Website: apple
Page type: customer-info-address
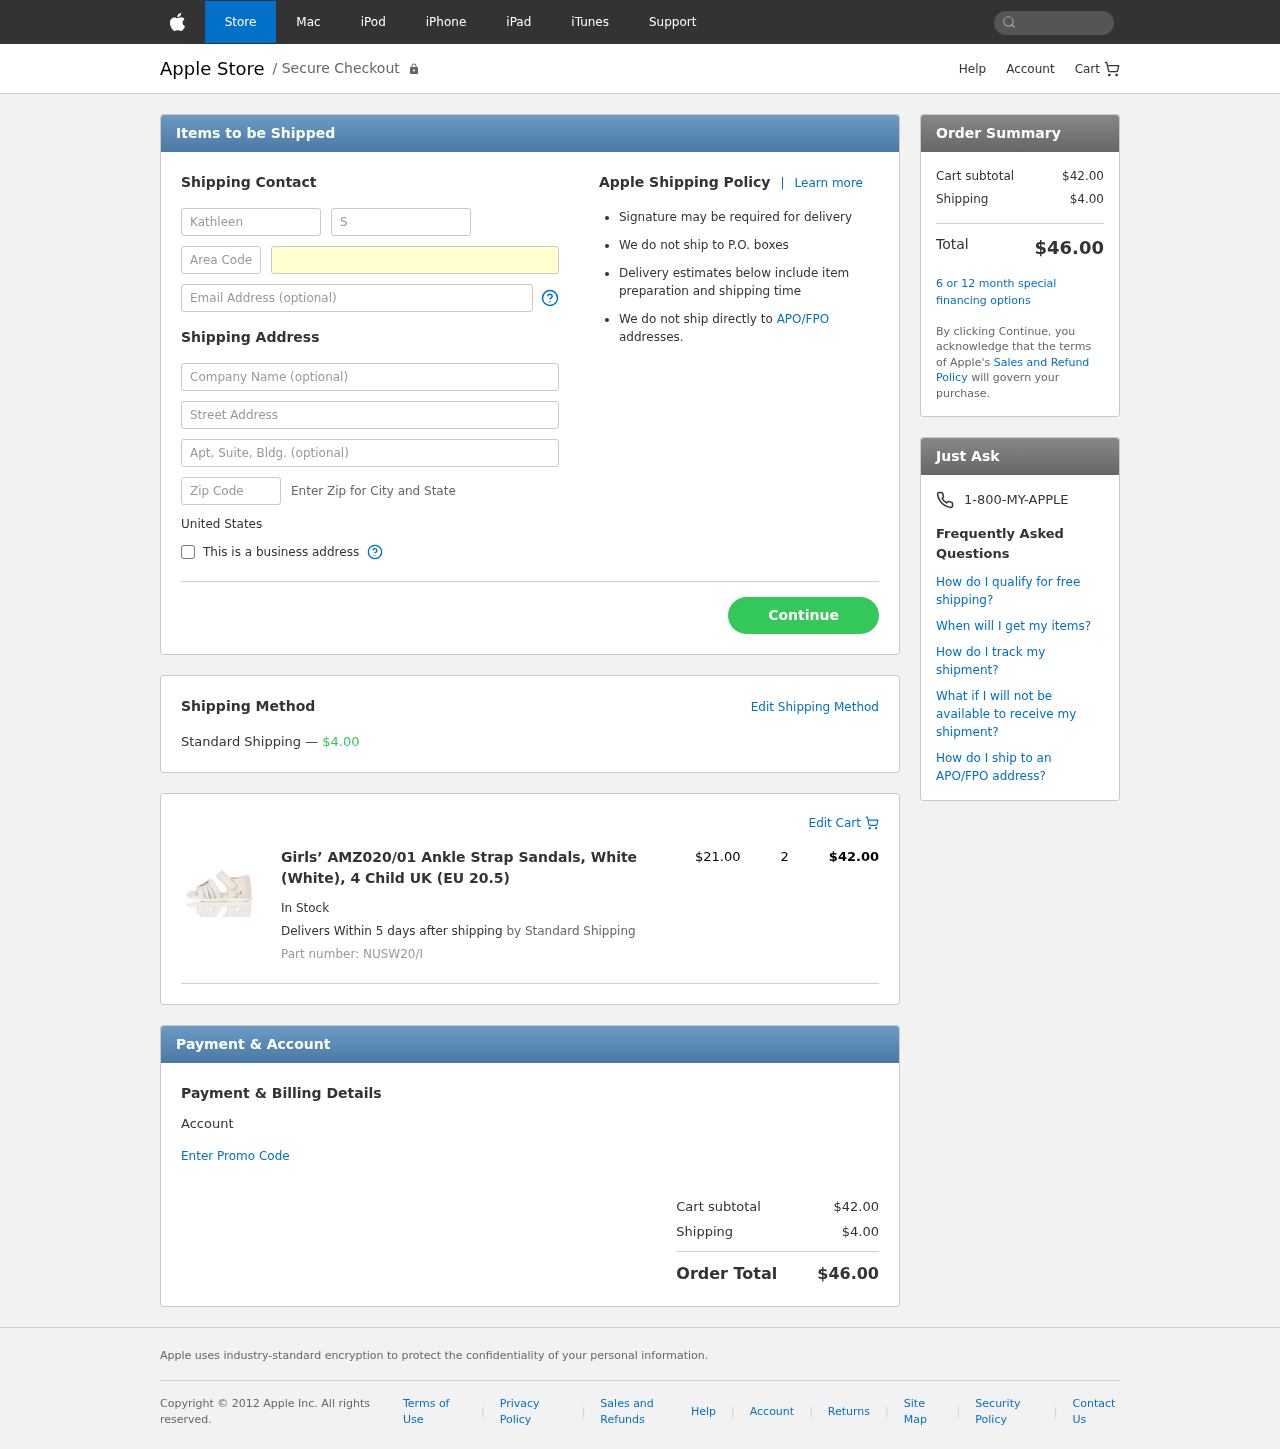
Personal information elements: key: PII_COUNTRY
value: United States
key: PII_FIRSTNAME
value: Kathleen
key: PII_LASTNAME
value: Snow
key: PII_PHONE_AREA
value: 740
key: PII_PHONE_LINE
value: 0465
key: PII_EMAIL
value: kathleensnow@hotmail.com
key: PII_STREET
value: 7688 Ellis Wall
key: PII_STREET2
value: Apt. 976
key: PII_POSTCODE
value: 22904
Product elements: key: PRODUCT1_NAME
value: Girls’ AMZ020/01 Ankle Strap Sandals, White (White), 4 Child UK (EU 20.5)
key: PRODUCT1_PRICE
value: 21
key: PRODUCT1_QUANTITY
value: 2
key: PRODUCT1_SKU
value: NUSW20/I
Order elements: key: ORDER_SHIPPING_COST
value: $4.00
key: ORDER_ITEM_TOTAL
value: $42.00
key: ORDER_SUBTOTAL
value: $42.00
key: ORDER_TOTAL
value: $46.00